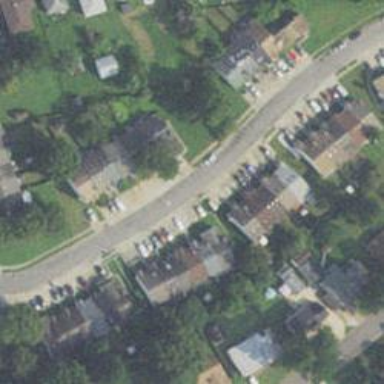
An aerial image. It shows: Neighborhood.